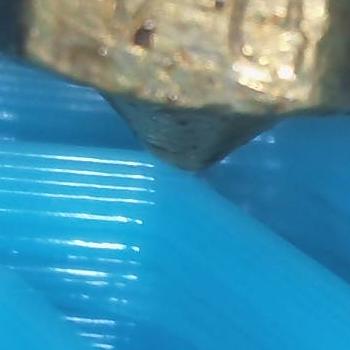
Flow rate: 94%